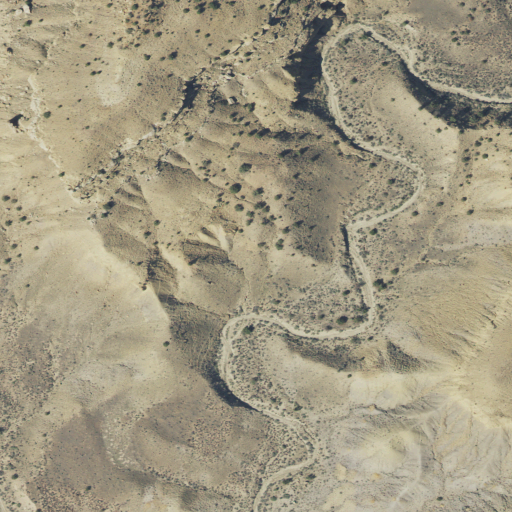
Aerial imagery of valley in Utah named Middle Crescent Canyon containing only shrub